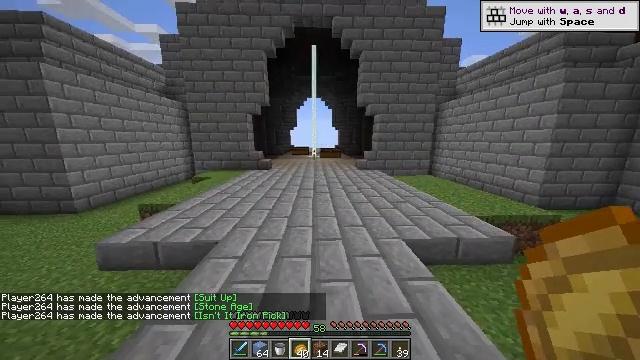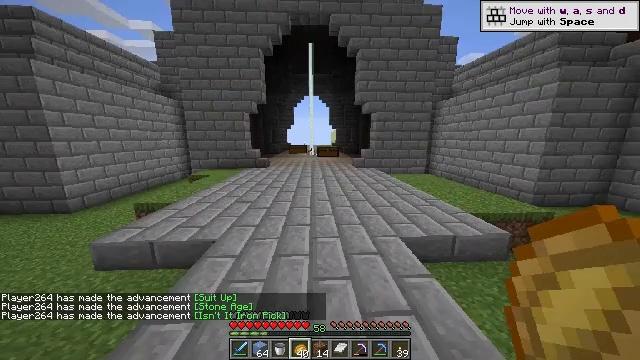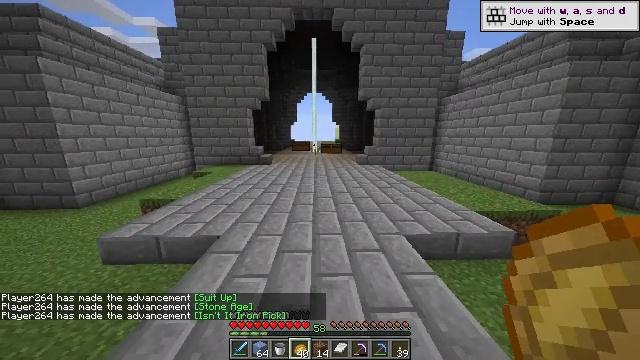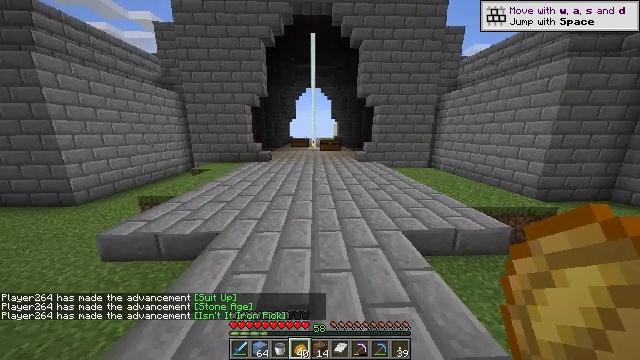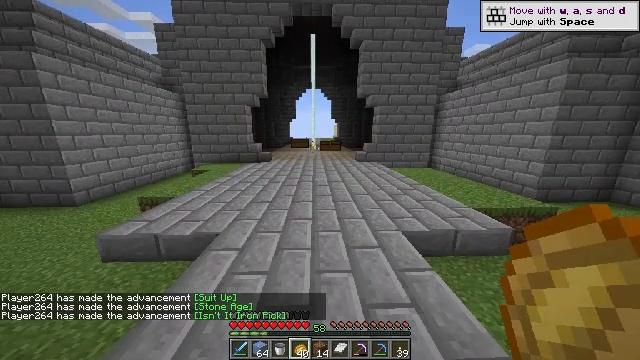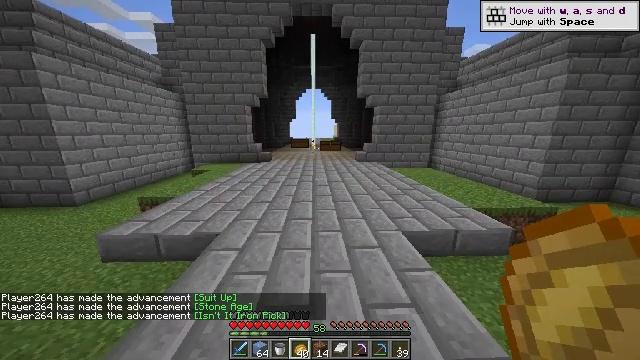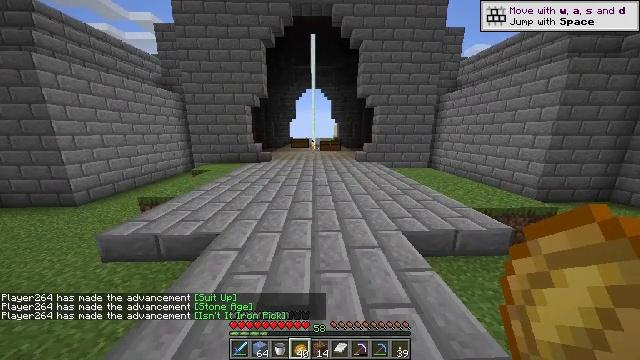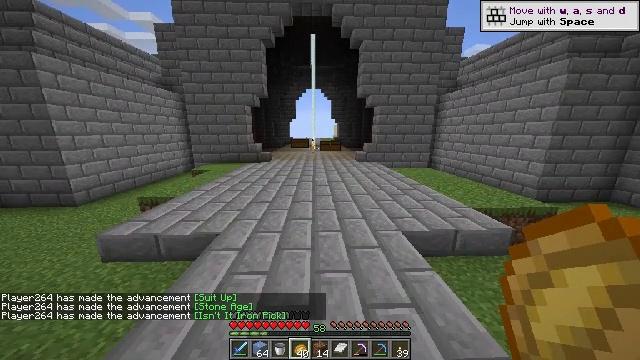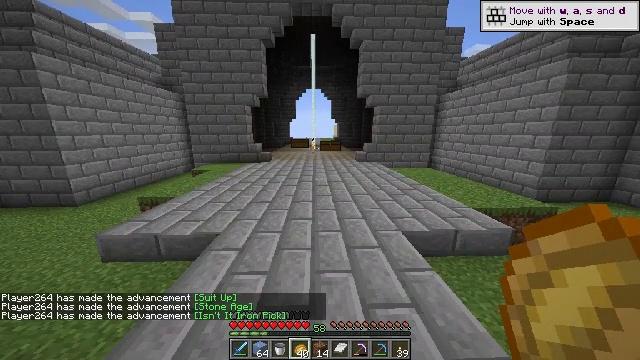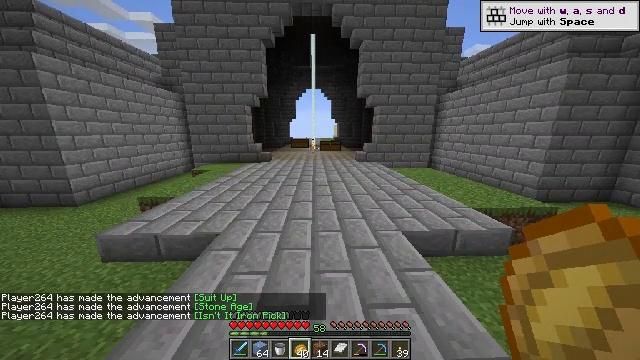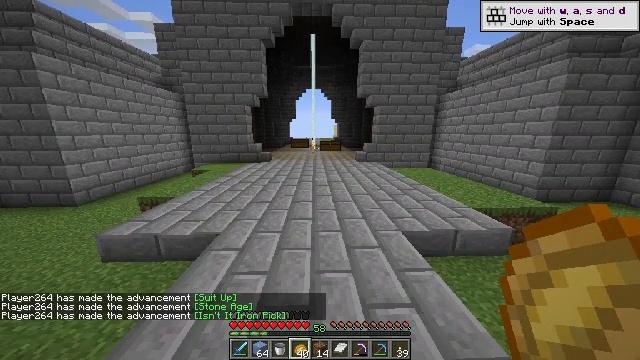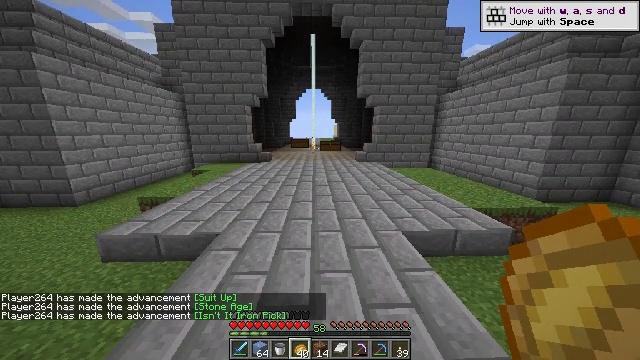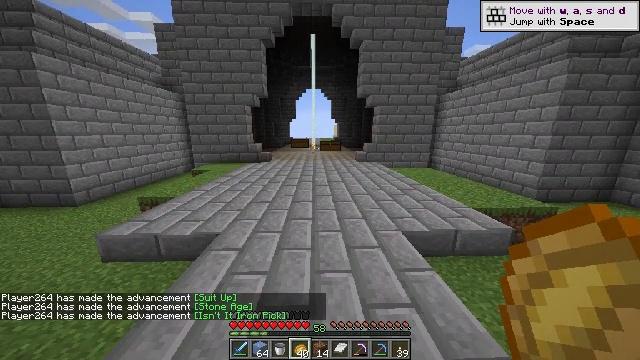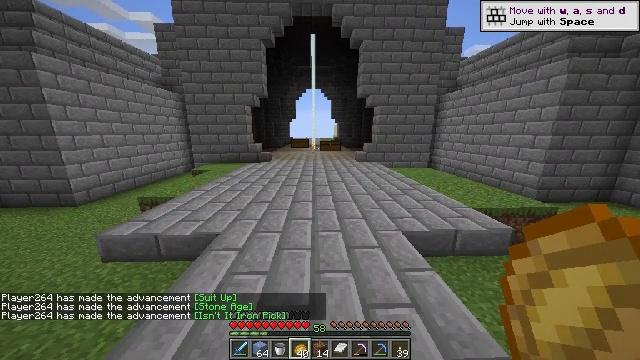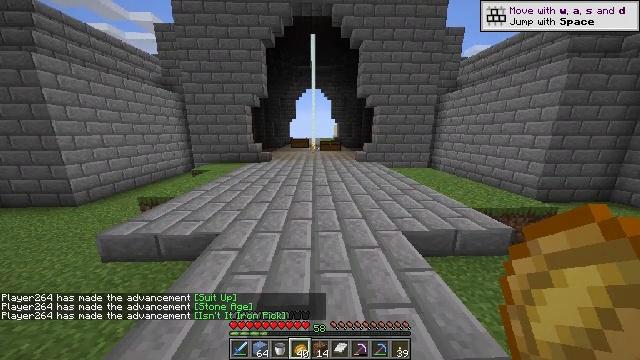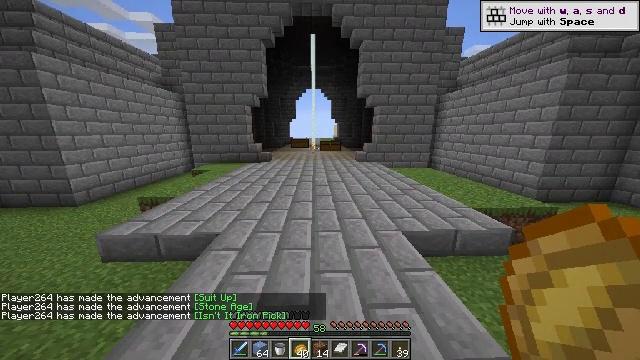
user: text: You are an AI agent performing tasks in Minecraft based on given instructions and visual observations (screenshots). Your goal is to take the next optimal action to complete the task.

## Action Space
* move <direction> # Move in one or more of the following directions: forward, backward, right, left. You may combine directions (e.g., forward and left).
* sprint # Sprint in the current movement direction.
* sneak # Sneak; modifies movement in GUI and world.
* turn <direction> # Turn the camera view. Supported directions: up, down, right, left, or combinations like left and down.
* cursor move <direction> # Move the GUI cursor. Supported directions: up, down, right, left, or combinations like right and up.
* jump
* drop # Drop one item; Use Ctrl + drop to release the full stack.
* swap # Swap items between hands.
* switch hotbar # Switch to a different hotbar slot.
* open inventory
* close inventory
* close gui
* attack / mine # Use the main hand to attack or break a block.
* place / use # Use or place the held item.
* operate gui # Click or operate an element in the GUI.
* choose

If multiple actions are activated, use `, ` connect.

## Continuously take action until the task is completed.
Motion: motion action
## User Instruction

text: Open the crafting table and arrange ice blocks to craft packed ice.
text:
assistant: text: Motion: no_op
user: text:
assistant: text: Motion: no_op
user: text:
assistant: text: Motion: no_op
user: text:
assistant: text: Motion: no_op
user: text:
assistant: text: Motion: no_op
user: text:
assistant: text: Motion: no_op
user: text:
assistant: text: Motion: no_op
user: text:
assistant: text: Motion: no_op
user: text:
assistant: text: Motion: no_op
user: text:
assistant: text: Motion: no_op
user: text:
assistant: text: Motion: no_op
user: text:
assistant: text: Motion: no_op
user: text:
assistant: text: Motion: no_op
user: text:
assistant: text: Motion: no_op
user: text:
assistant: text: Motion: no_op
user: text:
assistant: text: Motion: no_op
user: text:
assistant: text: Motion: no_op
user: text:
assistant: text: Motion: no_op
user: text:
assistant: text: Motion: no_op
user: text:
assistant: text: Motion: no_op
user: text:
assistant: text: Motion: no_op
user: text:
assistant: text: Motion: no_op
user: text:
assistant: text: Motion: no_op
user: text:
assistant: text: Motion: no_op
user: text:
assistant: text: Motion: no_op
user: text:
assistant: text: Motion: no_op
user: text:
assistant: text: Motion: no_op
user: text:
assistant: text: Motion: no_op
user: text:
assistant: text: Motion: no_op
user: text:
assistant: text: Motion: no_op